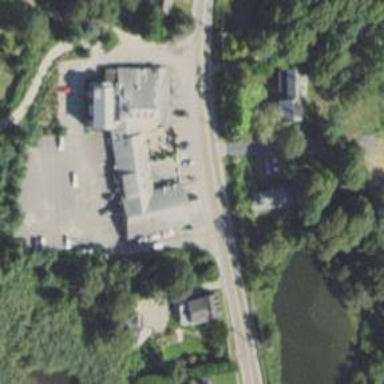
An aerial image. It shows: Post office.